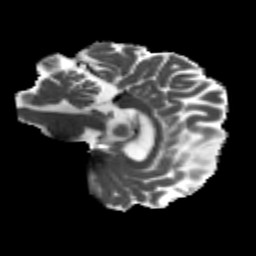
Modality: MD
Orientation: sagittal
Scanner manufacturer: siemens
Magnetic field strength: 3 T
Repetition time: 4.16 s
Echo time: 0.0806 s